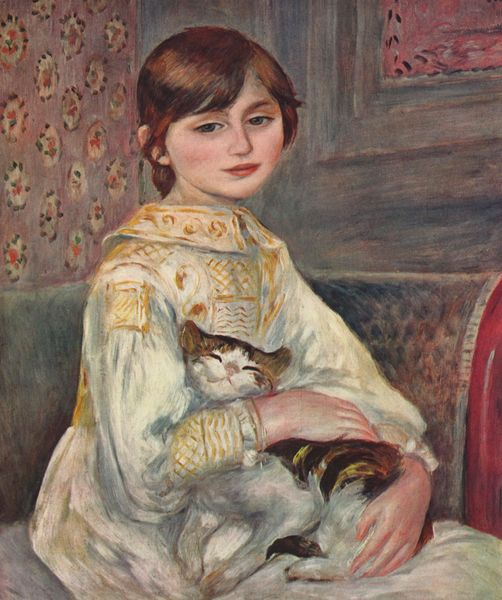
Titel: Porträt der Mademoiselle Julie Manet mit Katze
Künstler: Pierre Auguste Renoir
Standort: Paris
Institution: Collection E. Rouart
Schlagwörter: blau, dunkel, gemälde, hand, schatten, umhang, weiß, gelb, grün, impressionismus, mädchen, sitzen, auguste renoir, blume, blumen, braun, fenster, finger, frau, frisur, grau, haar, hell, holz, kleid, licht, mund, nase, ohr, renoir, türkis, blick, blüten, dame, rot, tier, malerei, muster, ornament, rock, jung, wand, augen, bluse, gesicht, halten, inkarnat, kragen, rahmen, ärmel, bild, bildnis, hände, portrait, porträt, rückenlehne, öl, gold, haare, halbfigur, interieur, kostüm, reich, sessel, sitzend, stickerei, stoff, kind, borte, brünett, frontal, lippe, lippen, potrait, poträt, rosa, rouge, sanft, scheitel, traurig, zart, fell, schwanz, lächeln, dutt, wangen, sofa, zärtlichkeit, ecke, liegen, schlafen, lehne, sitz, afrika, giebel, lila, violett, klein, kissen, bezug, polster, sitzende, tapete, weiblich, spielen, mary cassatt, seitenscheitel, brauen, ornamente, festhalten, gestreift, streifen, robe, stuck, pfoten, couch, junge, nachdenklich, schoß, verträumt, exotisch, lachen, spiel, umarmen, katze, haustier, tupfen, manschetten, brokat, sitzfigur, gesciht, kurz, kätzchen, streicheln, kraulen, blumentapete, tapetenmuster, haarsträhne, inennraum, chaiselongue, weich, seidenkleid, teuer, getigert, wandbehang, tatzen, bequem, gemütlich, unschuld, sentimental, impressionisms, kuscheln, schnurren, braunhaarig, geschmeidig, suchend, aristokratisch, sofalehne, drücken, recamiere, porträz, bezaubernd, geschmeidigkeit, gorld, mit dem spieler ein graus, rürkis, schmussen, schontuch, #haare, sofga, #muster, saofa